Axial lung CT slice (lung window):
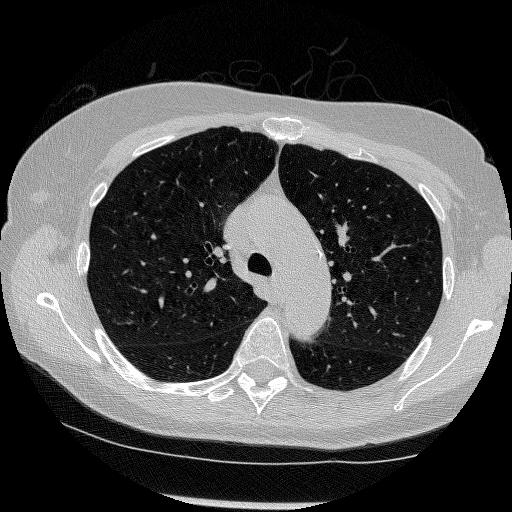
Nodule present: no